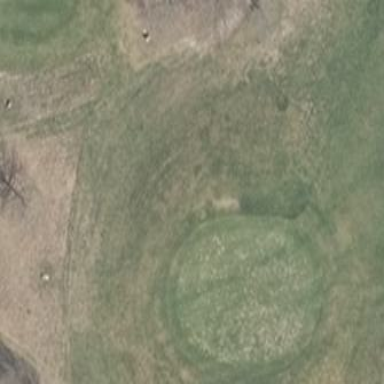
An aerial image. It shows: Golf green.